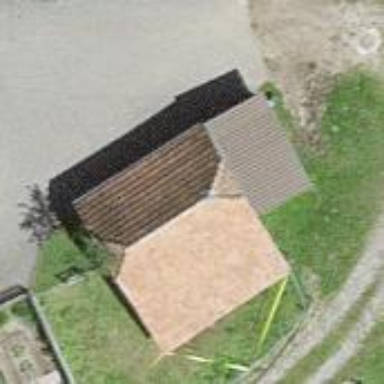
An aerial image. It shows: Rural barn.